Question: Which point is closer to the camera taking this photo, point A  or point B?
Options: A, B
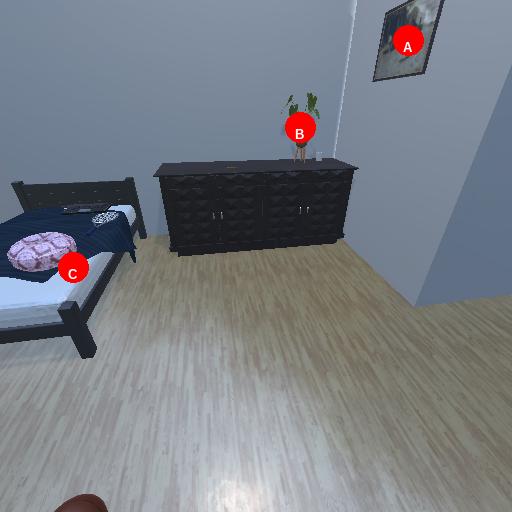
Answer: A